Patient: sex M, age 57
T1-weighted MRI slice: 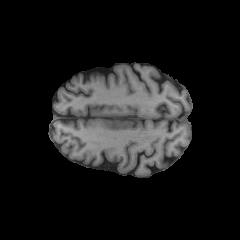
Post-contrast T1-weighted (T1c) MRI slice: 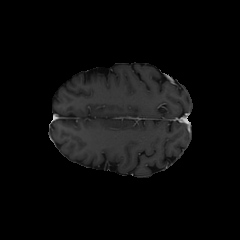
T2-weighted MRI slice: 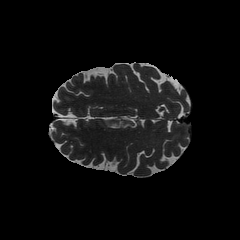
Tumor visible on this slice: no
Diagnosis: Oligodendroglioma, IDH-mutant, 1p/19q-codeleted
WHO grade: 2